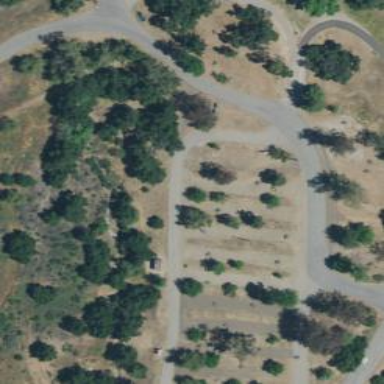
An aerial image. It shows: Disc golf tee area.